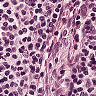
Metastatic tissue present: no